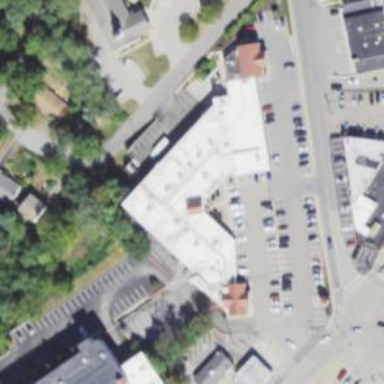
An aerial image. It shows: Retail building.